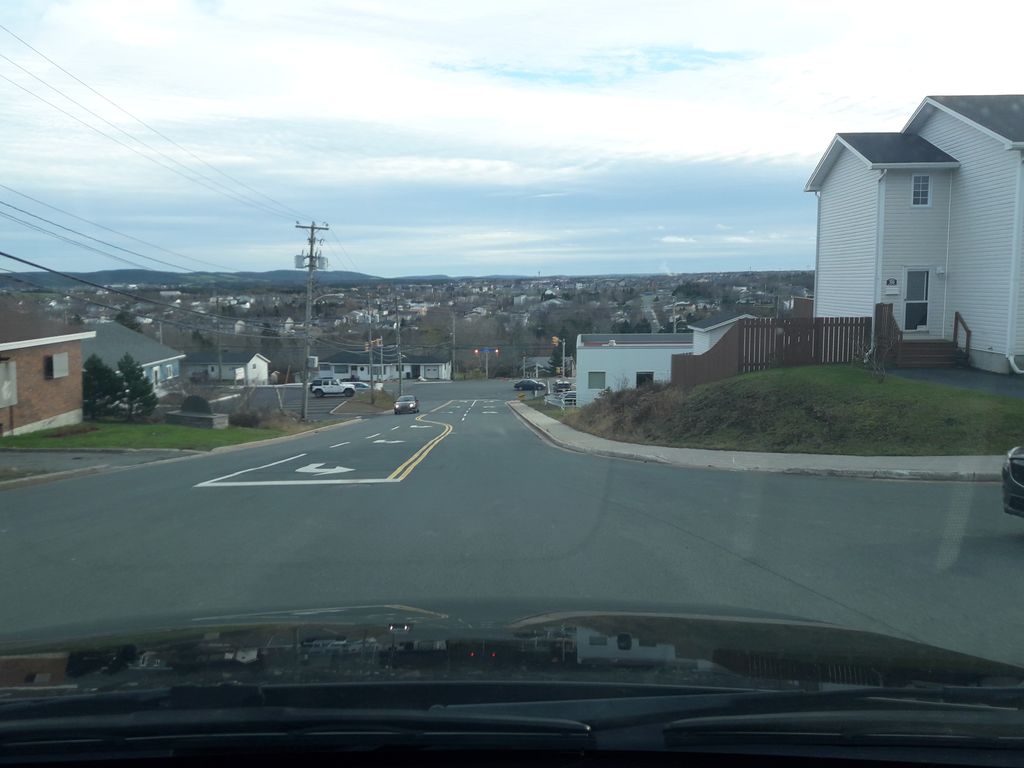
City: st_johns